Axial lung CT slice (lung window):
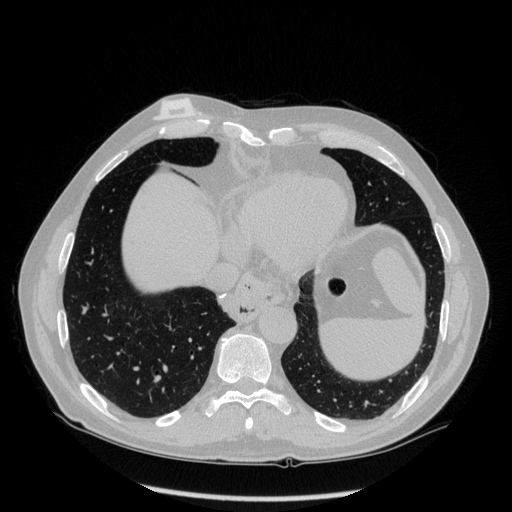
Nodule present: no